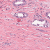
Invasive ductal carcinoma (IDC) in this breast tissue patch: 1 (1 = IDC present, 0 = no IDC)